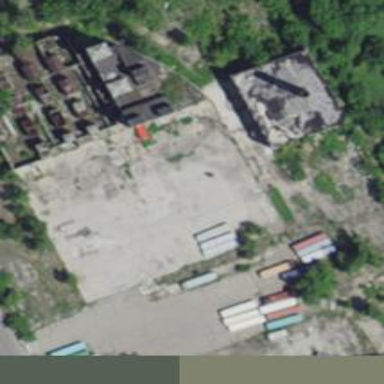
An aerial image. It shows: Brownfield site.